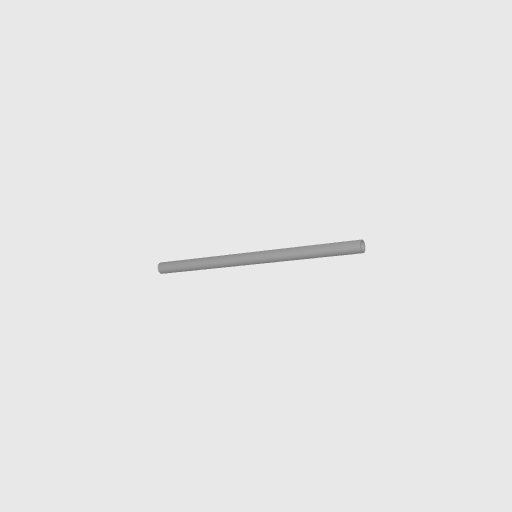
Part: AluminumTube6ID8OD150